Question: I would like to create a window in Qt that contains a 'QTableWidget' composed of 4 columns, one of text and the last 3 are 'QRadioButtons'.
I was able to create this:

However, I am unable to group the 'QRadioButton's by row. Indeed, with this current UI, I can only select ONE radio from the 30 displayed, instead of one per row.
Here's my code:
'''
// 1st col stretchable, other 3 fixed width
QHeaderView *header = ui->tableWidget->horizontalHeader();
header->setResizeMode(QHeaderView::Stretch);
header->setResizeMode(1, QHeaderView::Interactive);
header->setResizeMode(2, QHeaderView::Interactive);
header->setResizeMode(3, QHeaderView::Interactive);
// Can't select lines
ui->tableWidget->setSelectionMode(QAbstractItemView::NoSelection);
// Test: fill the list
ui->tableWidget->setRowCount(10);
QLabel *nom;
QRadioButton *radio1, *radio2, *radio3;
for (int i = 0; i < 10; i++) {
nom = new QLabel();
nom->setText(QString("test")+QString::number(i));
ui->tableWidget->setCellWidget(i, 0, nom);
radio1 = new QRadioButton();
radio2 = new QRadioButton();
radio3 = new QRadioButton();
ui->tableWidget->setCellWidget(i, 1, radio1);
ui->tableWidget->setCellWidget(i, 2, radio2);
ui->tableWidget->setCellWidget(i, 3, radio3);
}
'''
How can I do this?
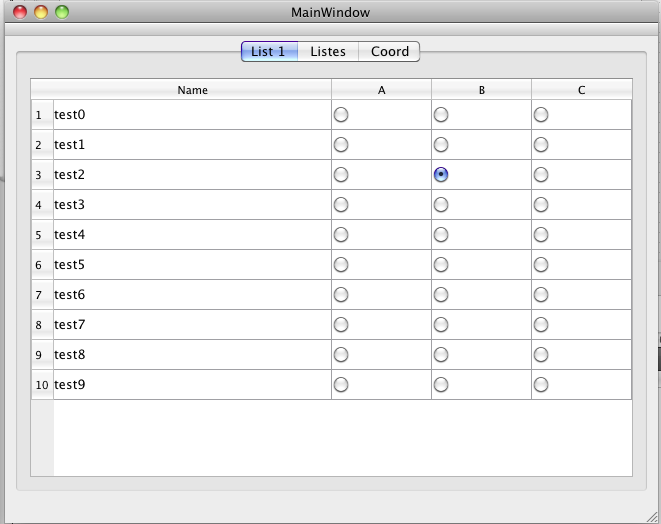
Answer: The default behavior of the QRadioButton is to be exclusive with all the other buttons under that same parent. In this case, they are all being parented to the tableWidget once you set them in their cells.
What you should do is at the end of every loop, create a new <URL>, set one of the buttons to checked, and then add all 3 to the button group. Now each of those rows will be exclusive only within the QButtonGroup you created for each row.